Field crop: maize
Growth stage: 2
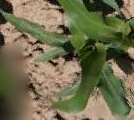
Species: maize